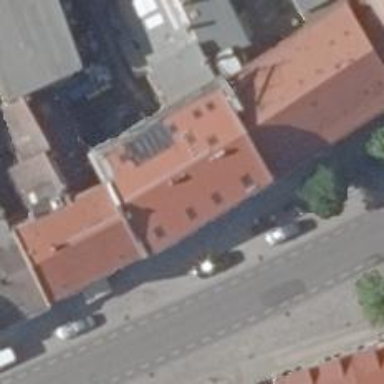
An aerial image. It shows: Post office.